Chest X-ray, PA view. Patient: 42 years old, sex M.
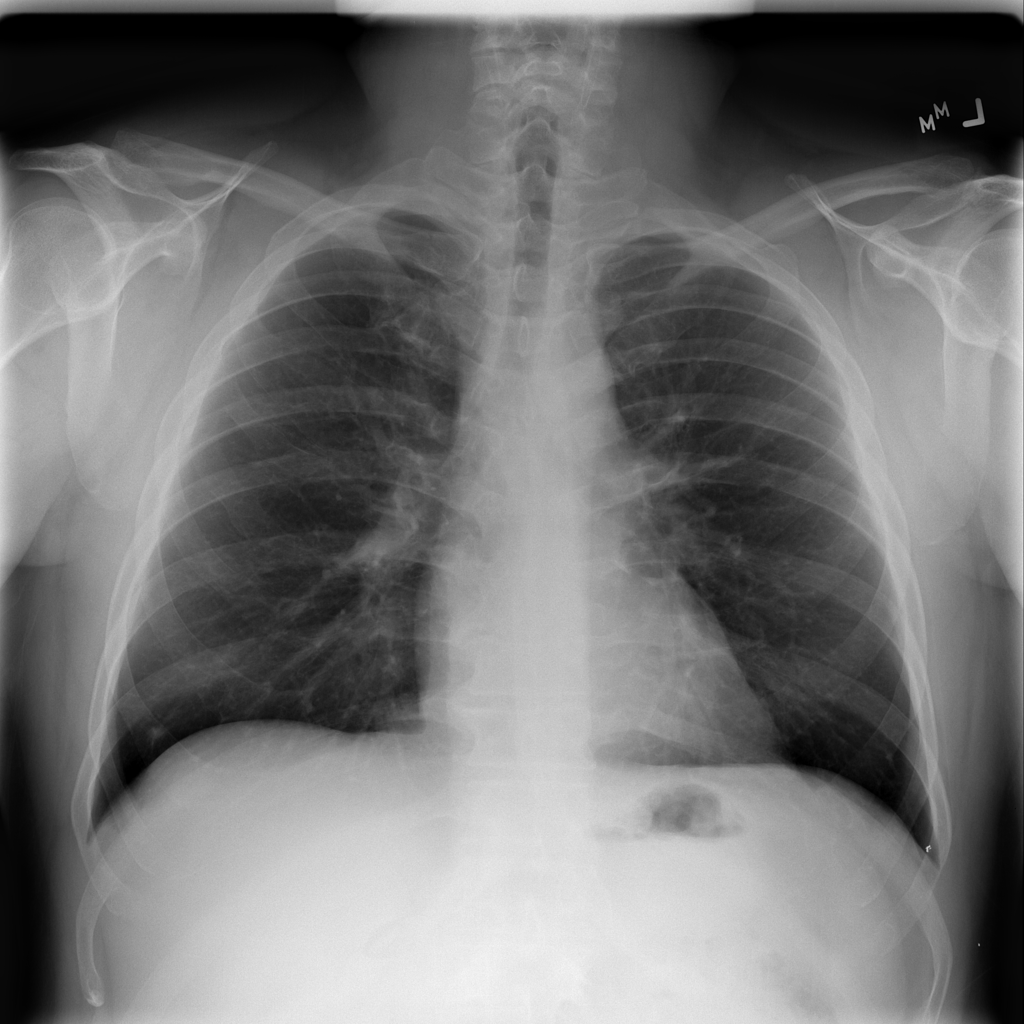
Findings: No Finding